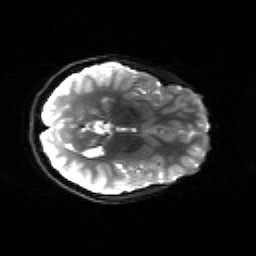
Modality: sbref
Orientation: axial
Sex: female
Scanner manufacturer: siemens
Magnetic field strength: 3 T
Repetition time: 5 s
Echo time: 0.071 s